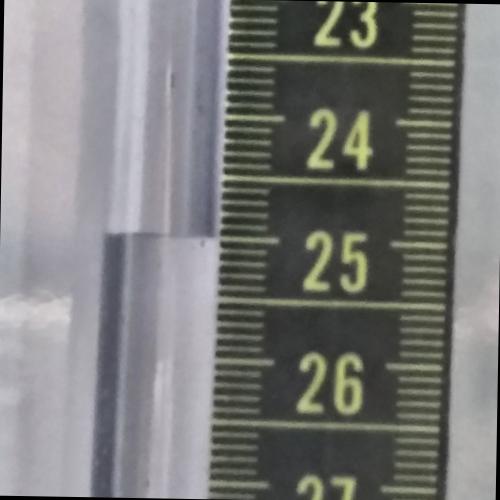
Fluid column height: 25.0 cm